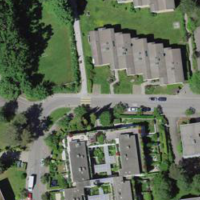
EUNIS habitat code: 55
Species observed at this site:
Fagus sylvatica